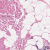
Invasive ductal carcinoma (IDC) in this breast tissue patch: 0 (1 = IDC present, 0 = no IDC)